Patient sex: M
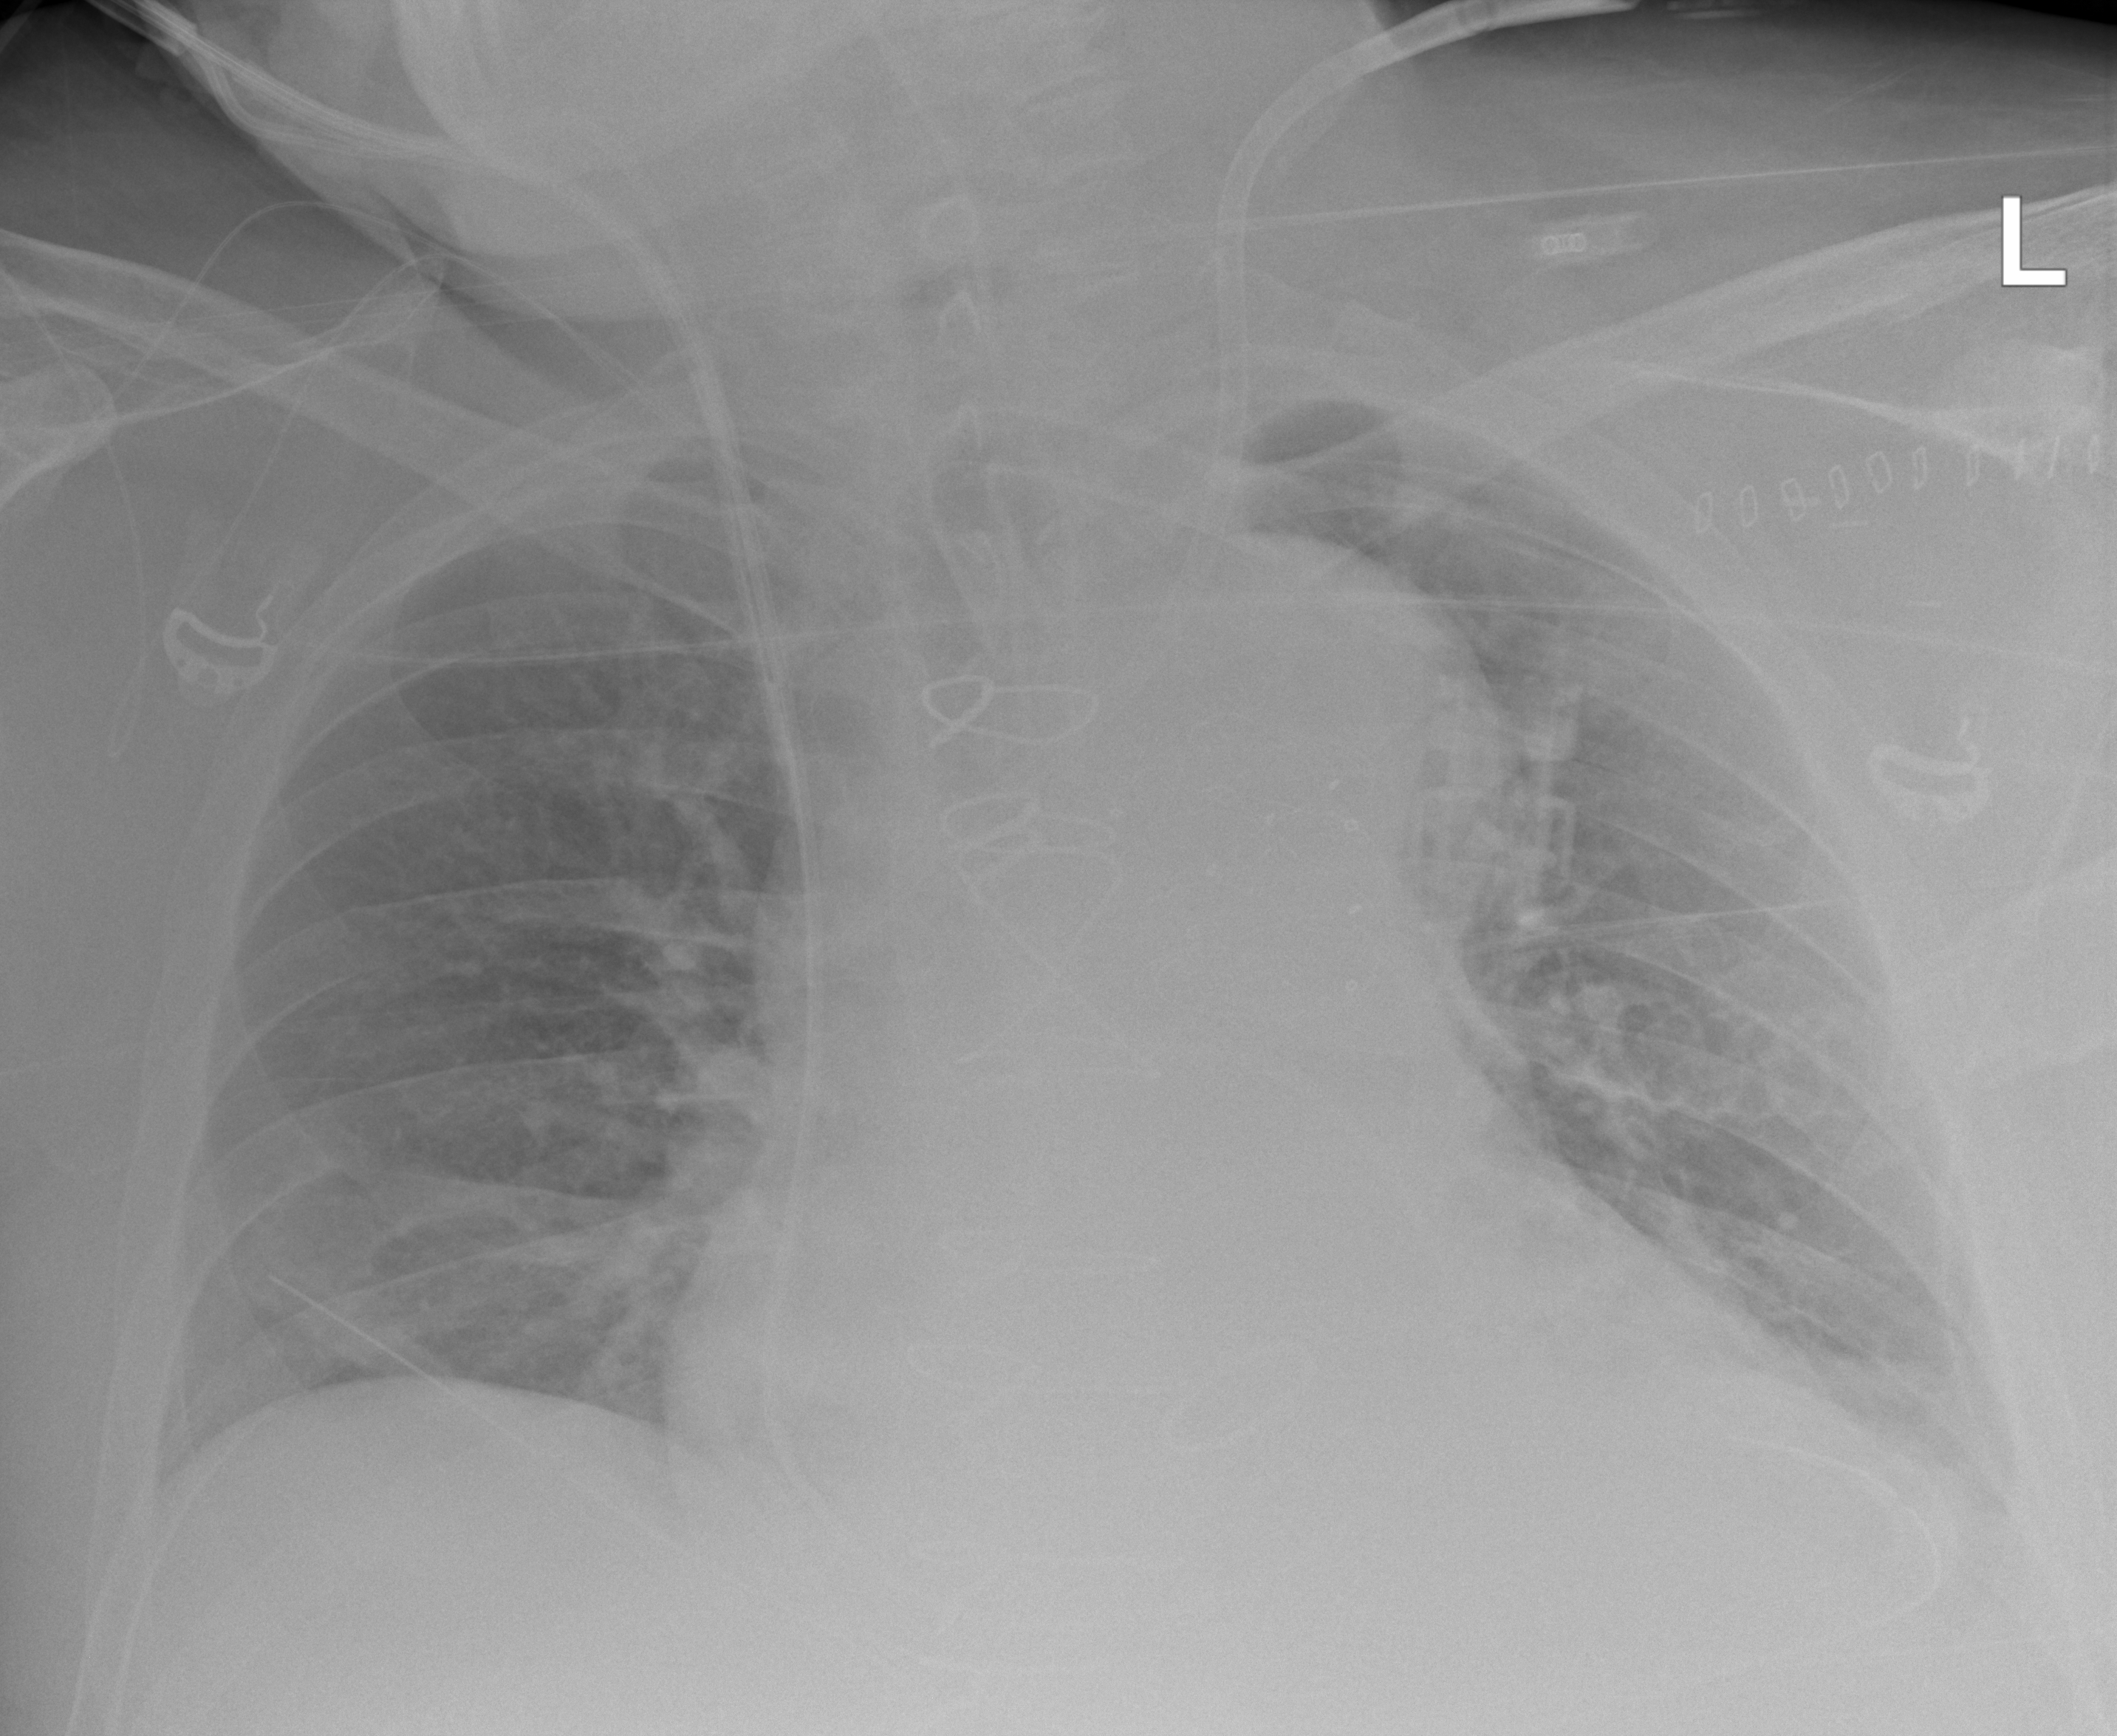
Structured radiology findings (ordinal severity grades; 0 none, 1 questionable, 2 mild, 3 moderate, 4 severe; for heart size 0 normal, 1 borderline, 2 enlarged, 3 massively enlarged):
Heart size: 2
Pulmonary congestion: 2
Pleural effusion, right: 1
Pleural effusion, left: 0
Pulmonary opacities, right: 0
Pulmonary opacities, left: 2
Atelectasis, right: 1
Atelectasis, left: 0